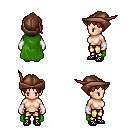
a pixel art fantasy rpg character, female body template, human, light skin, green cape, gold greaves, brunette plain hairstyle, leather cap, white cloth bracers, ghillies, four views (front, back, left, right), 2x2 character sprite sheet, small pixel art, hard edges, no anti-aliasing